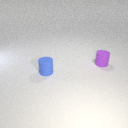
small blue rubber cylinder in front of small purple rubber cylinder